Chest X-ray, AP view. Patient: 43 years old, sex F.
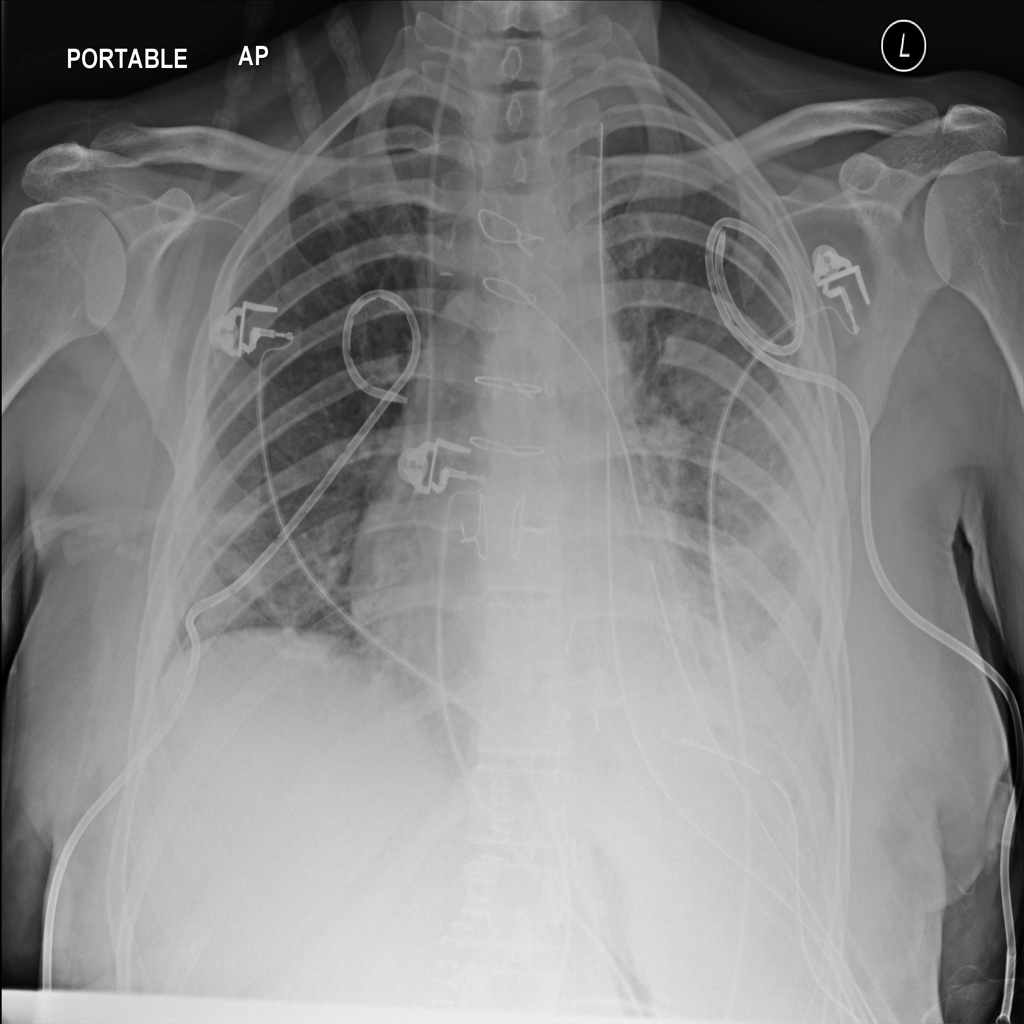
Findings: Effusion, Infiltration